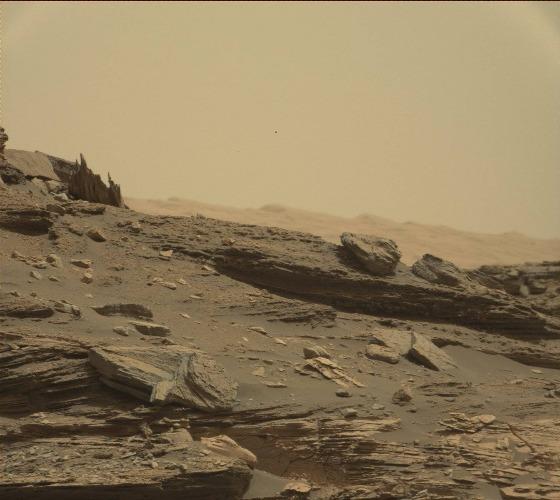
Terrain classes present: Bedrock, Gravel / Sand / Soil, Rock, Shadow, Sky / Distant Mountains